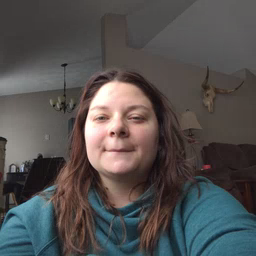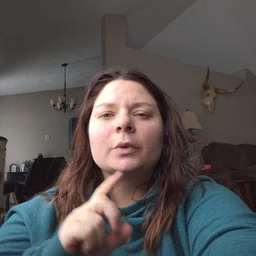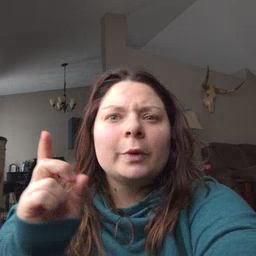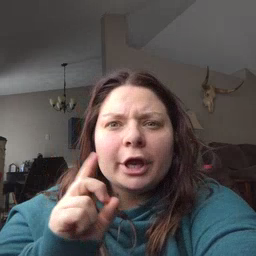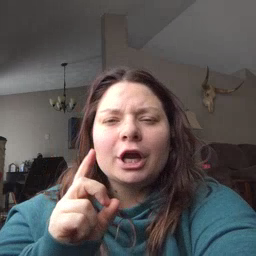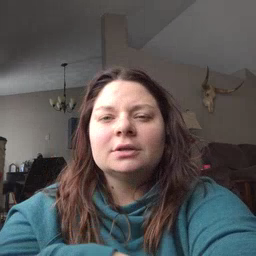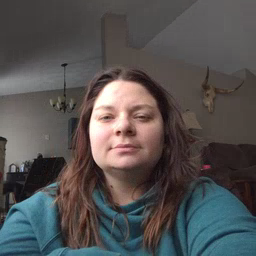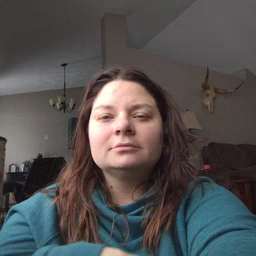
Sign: where